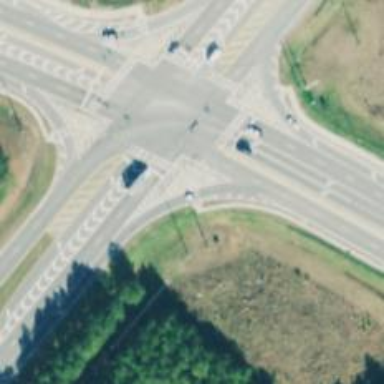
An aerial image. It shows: Marked crossing on the road.